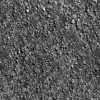
Atmospheric dust classification: not_dusty